Current action and preconditions to check: path_clear

Your task: For each precondition in the list above, predict whether it will hold at this action.

Consider the current scene as observed from the mobile robot's camera, and analyze the predicted future states of all dynamic agents (e.g., people, animals, vehicles, or any moving entities) within the NEXT SECOND.

IMPORTANT: Only answer "very likely" if you are absolutely certain—based on strong, clear evidence—that a dynamic agent will violate the precondition in the predicted future state. Do NOT answer "very likely" for unlikely, ambiguous, or low-probability risks.

Ask yourself for each precondition: Is there a high probability, with clear and convincing evidence, that the predicted future states of any dynamic agent will interfere with the predicted future state of the currently executing action within the NEXT SECOND, causing that precondition to fail?

Assess the risk level based on these predictions. Use "likely" or "very likely" if motions create a clear risk of interference.

Use "neutral" or "improbable" if agents are nearby but their predicted paths are clearly diverging or non-conflicting.

Failure Risk Categories: "very improbable", "improbable", "neutral", "likely", "very likely"

Answer Format: Output ONLY the probability_of_failure value from these categories: "very improbable", "improbable", "neutral", "likely", "very likely"

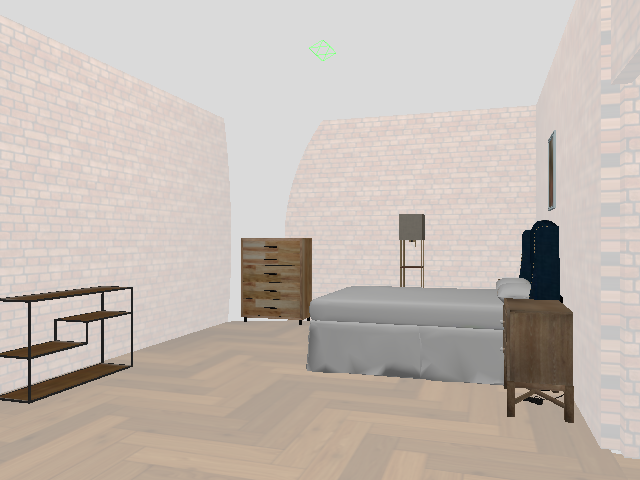

Answer: very improbable